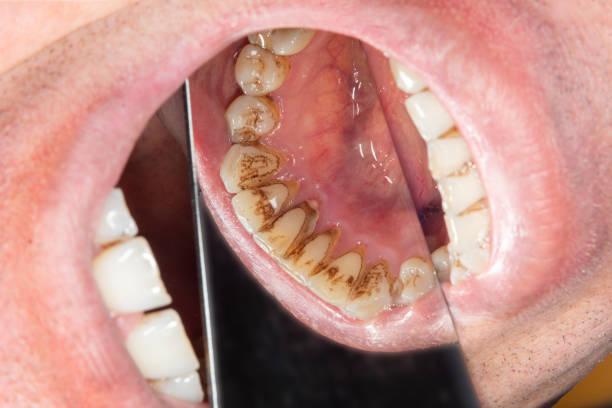
Condition: Calculus